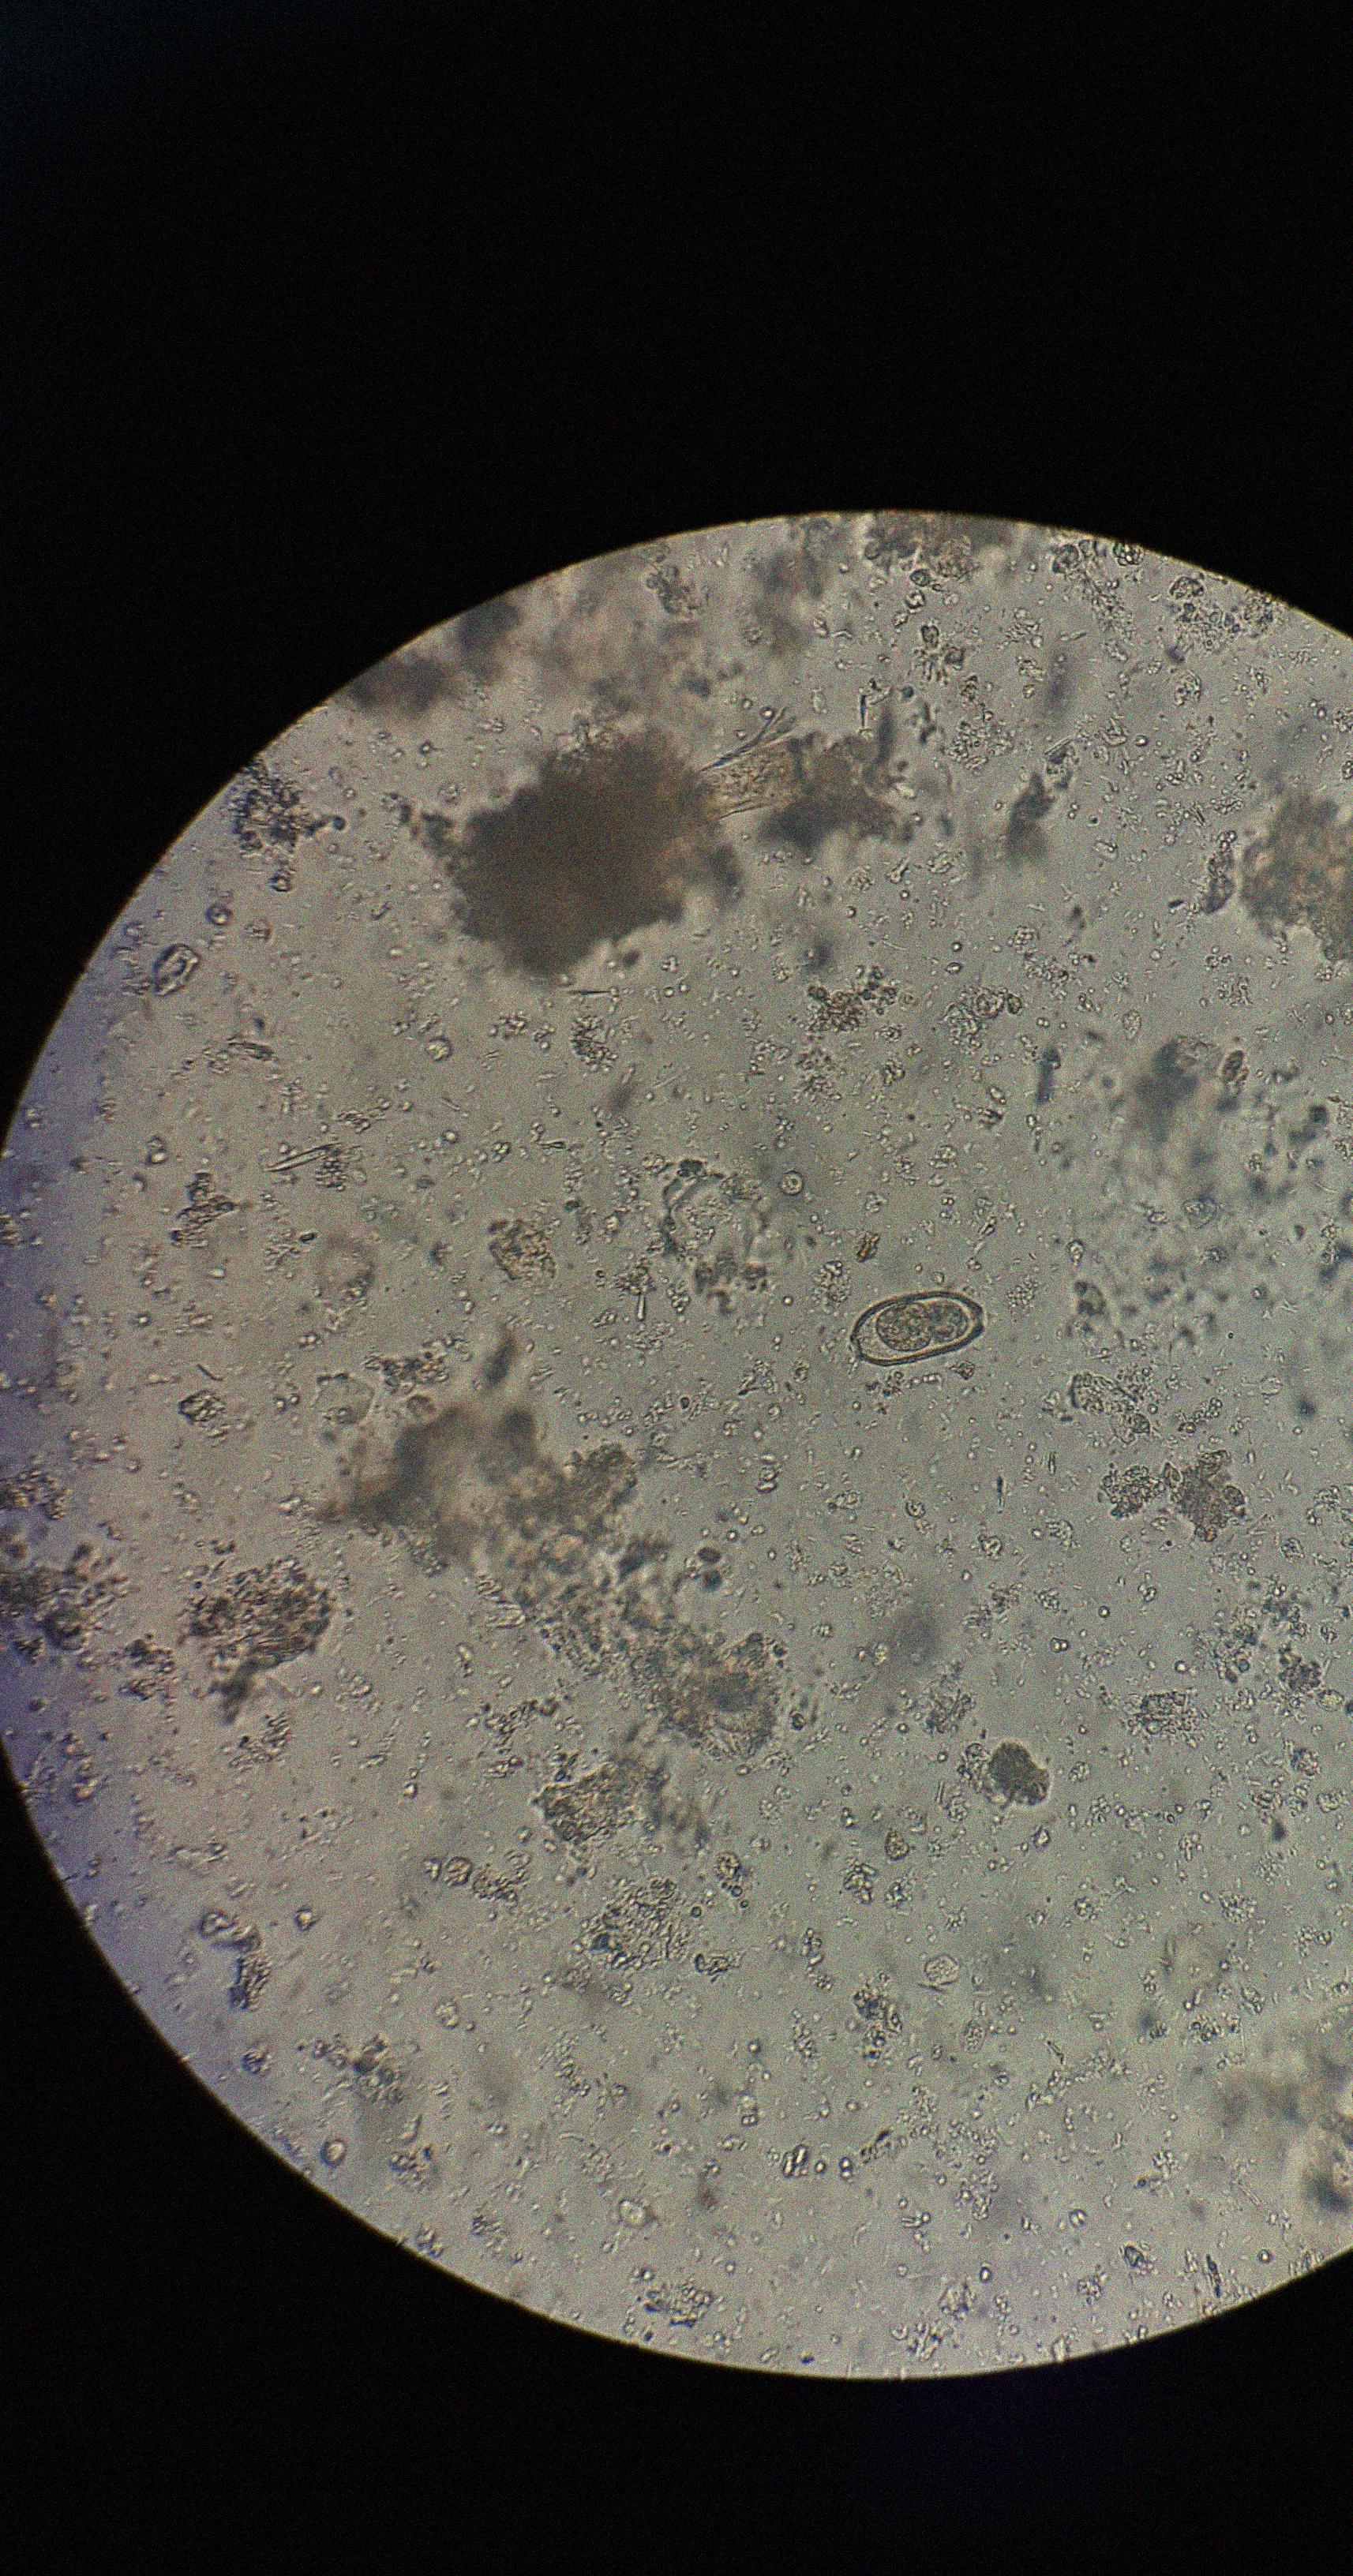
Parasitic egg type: Capillaria philippinensis